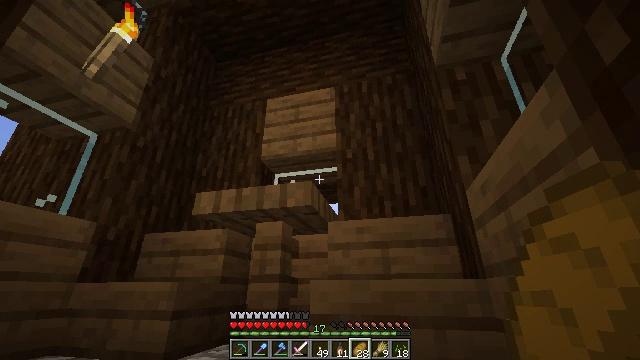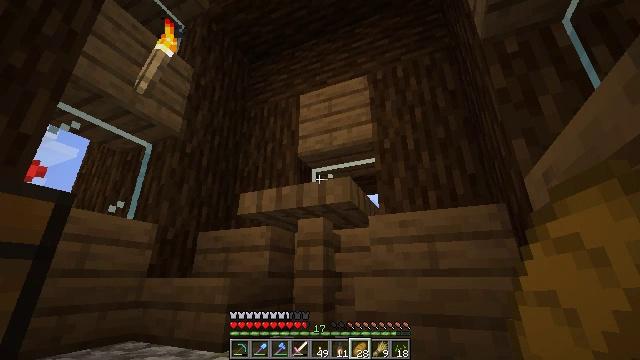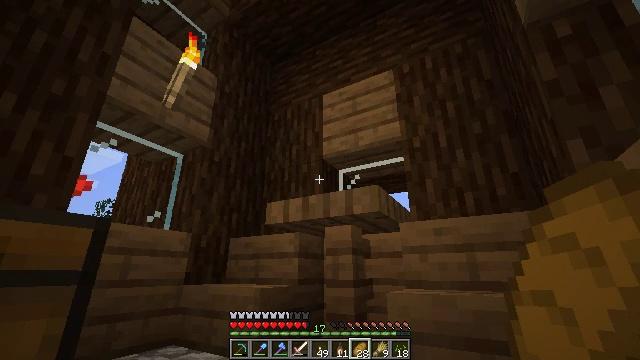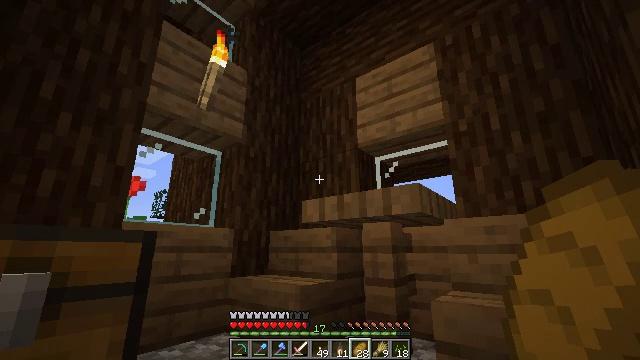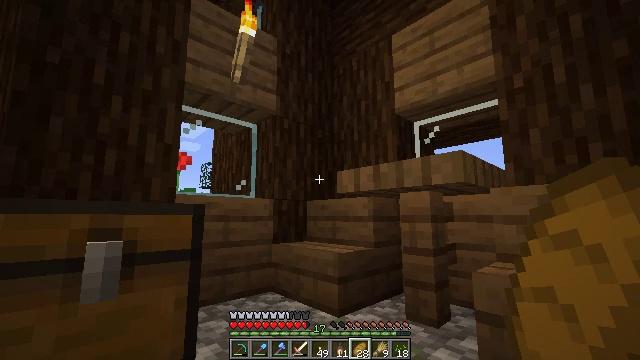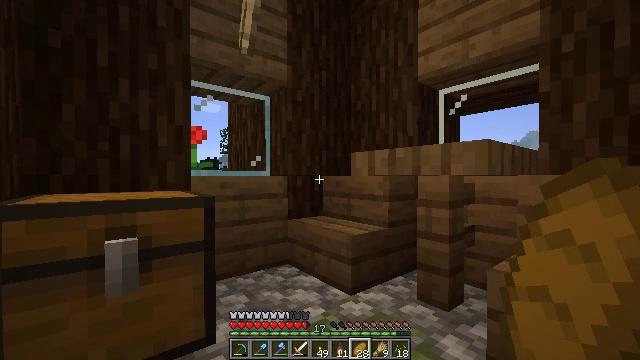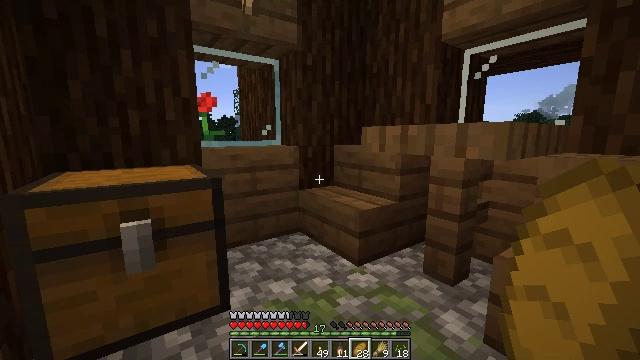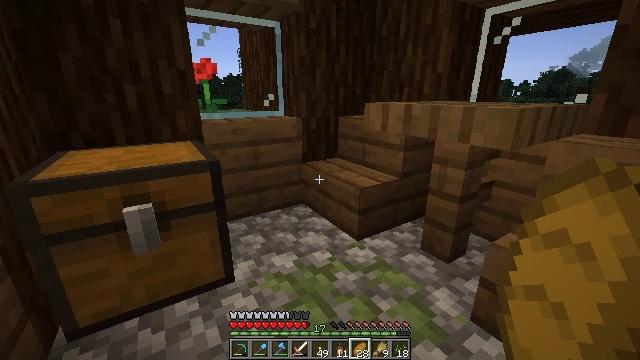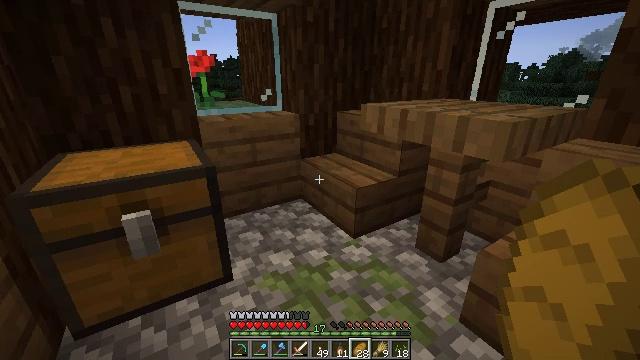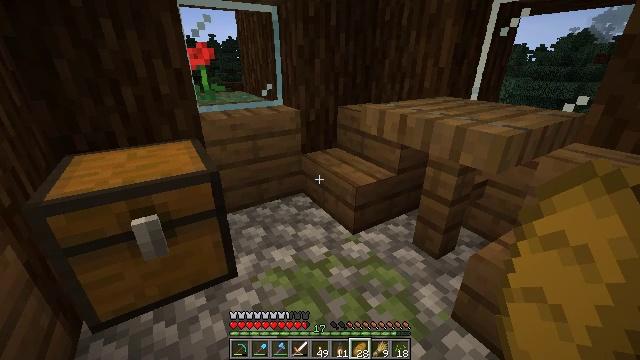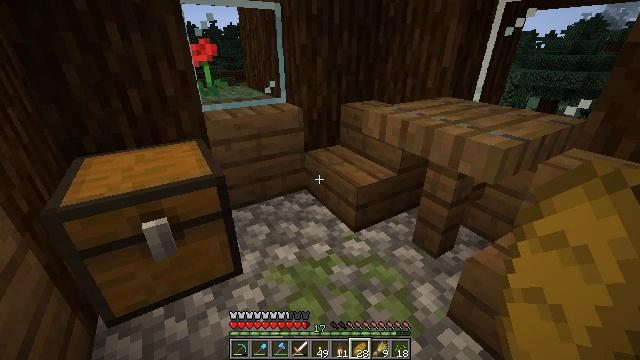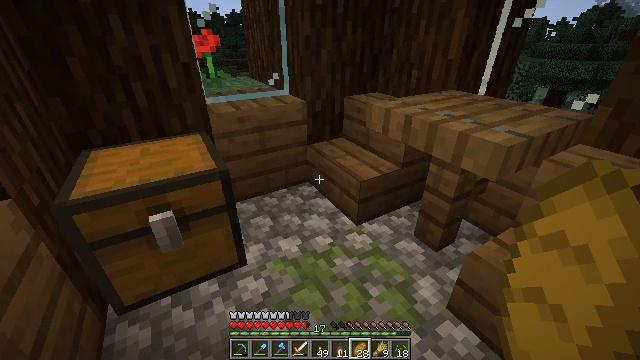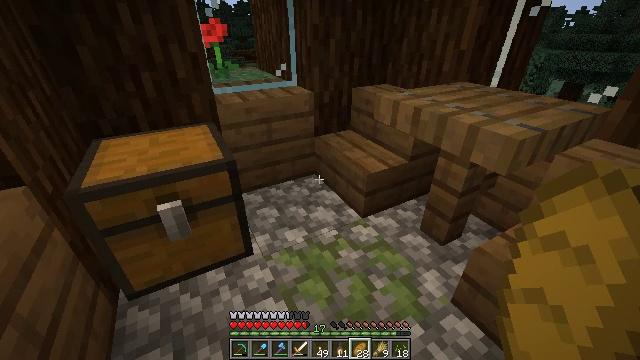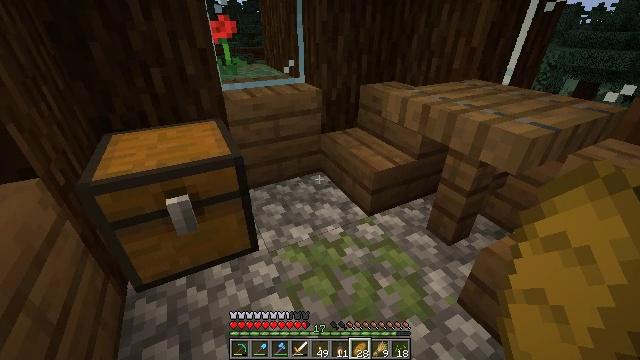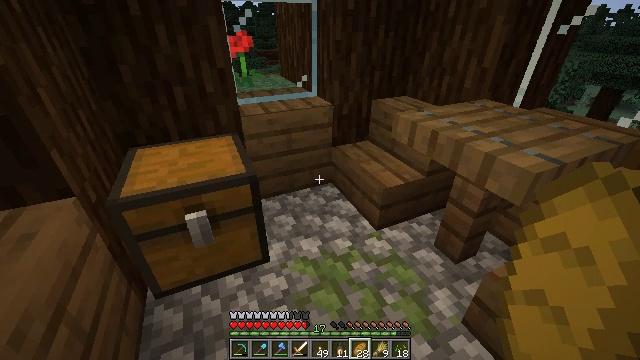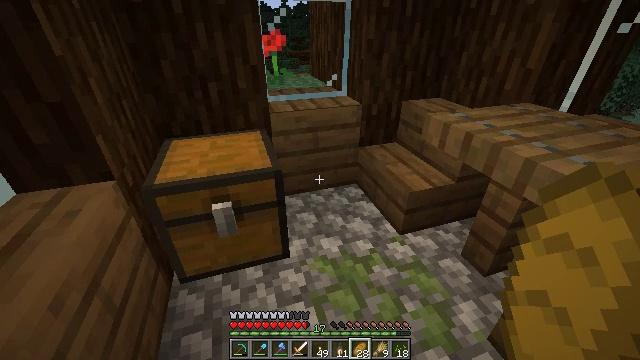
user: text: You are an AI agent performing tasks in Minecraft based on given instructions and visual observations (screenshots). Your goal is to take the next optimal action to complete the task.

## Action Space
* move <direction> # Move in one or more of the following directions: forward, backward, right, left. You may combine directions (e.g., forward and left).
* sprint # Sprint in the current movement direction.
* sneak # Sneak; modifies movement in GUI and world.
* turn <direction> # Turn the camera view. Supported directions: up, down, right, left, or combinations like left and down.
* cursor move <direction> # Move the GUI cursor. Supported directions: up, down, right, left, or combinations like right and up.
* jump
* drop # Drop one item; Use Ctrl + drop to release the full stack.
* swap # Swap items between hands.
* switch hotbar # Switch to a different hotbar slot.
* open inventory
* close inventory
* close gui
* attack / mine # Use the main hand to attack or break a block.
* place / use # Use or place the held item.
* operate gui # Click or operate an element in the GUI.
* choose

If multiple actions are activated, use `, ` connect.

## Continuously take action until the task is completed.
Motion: motion action
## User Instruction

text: Mine the pumpkin from the ground.
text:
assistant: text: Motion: move right, turn left and down, jump
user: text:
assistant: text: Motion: move right, turn left and down, jump
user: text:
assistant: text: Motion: move right, turn left and down, jump
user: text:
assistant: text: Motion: move right, turn left and down, jump
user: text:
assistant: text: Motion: move right, turn left and down, jump
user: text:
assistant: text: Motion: move right, turn left and down, jump
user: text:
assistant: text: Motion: move right, turn left and down, jump
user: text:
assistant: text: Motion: turn down, jump
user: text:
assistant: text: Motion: turn down, jump
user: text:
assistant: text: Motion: turn down, jump
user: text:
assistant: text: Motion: turn down, jump
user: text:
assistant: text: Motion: turn left and down, jump
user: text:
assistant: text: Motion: turn left, jump
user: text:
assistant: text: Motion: turn left, jump
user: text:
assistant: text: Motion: turn left, jump
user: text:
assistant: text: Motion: turn left and down, jump
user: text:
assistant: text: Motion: turn left and down, jump
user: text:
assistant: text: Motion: turn left, jump
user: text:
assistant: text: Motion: turn left, use / place, jump
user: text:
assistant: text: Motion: turn left, use / place, jump
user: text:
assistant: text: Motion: turn left, use / place, jump
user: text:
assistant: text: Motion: turn left, use / place, jump
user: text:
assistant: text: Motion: move right, jump
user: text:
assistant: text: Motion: move right, jump, open gui
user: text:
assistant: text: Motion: move right, jump
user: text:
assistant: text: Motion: move right, jump
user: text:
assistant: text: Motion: move right, jump
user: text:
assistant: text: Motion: move right, jump
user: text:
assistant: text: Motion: move right, jump
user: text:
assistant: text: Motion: move right, jump